Question: How can I use QLineEdit as a menu item in QMenu? Is there any solutions to do this?
Just to do something like this (look at the edit box under the avatar):

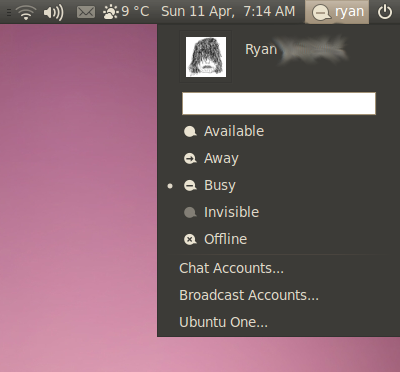
Answer: You can use a <URL> to contain your QLineEdit. It inherits QAction.